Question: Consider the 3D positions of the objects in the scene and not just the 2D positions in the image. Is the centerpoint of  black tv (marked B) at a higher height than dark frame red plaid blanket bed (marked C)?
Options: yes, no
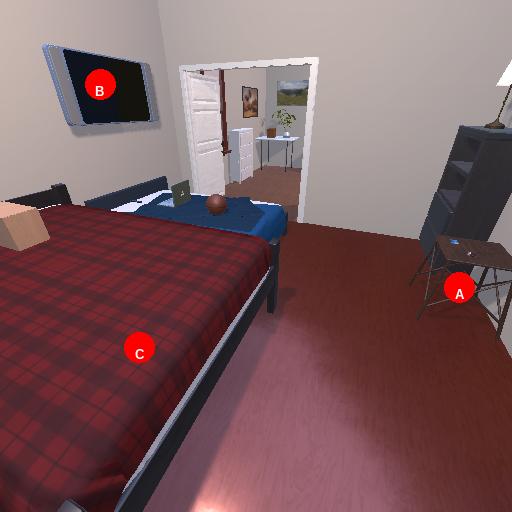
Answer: yes